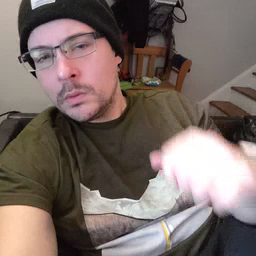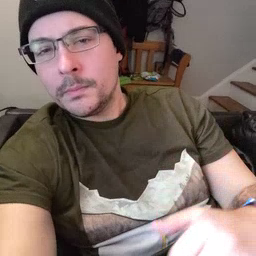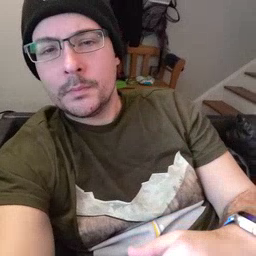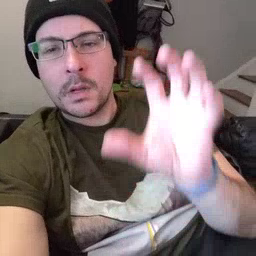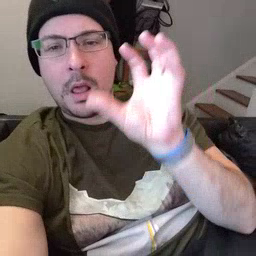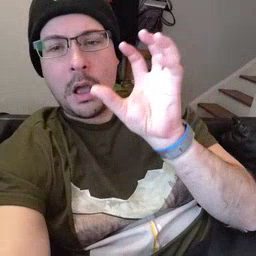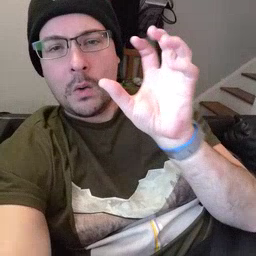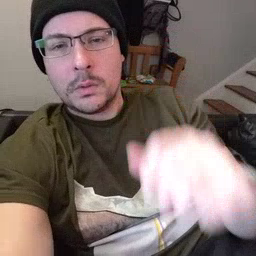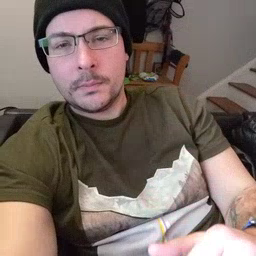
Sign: cloud